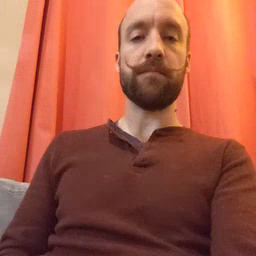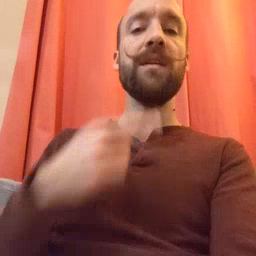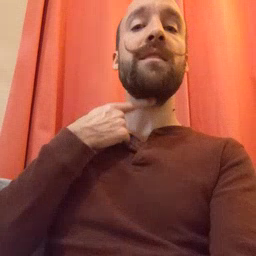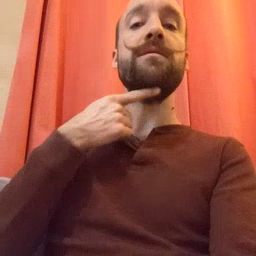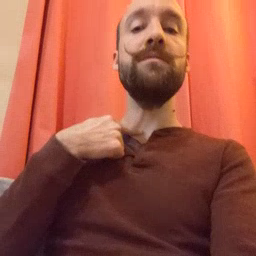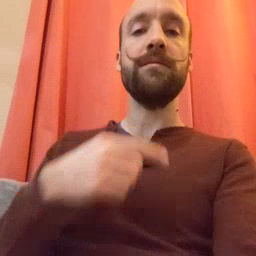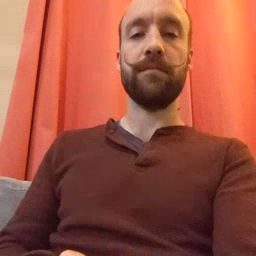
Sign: thirsty